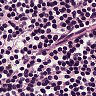
Metastatic tissue present: no